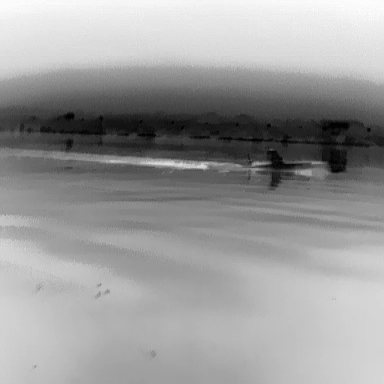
There is a canoe in the infrared image.